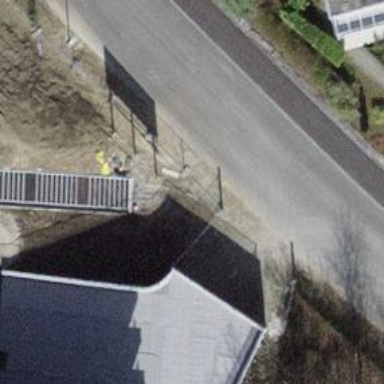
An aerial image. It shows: Set of steps on the road.